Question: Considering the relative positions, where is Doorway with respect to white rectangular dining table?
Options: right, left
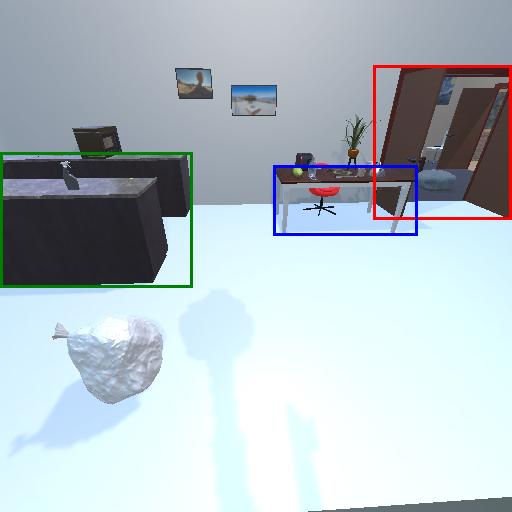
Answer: right